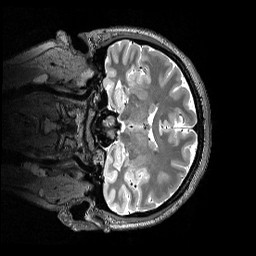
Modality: T2w
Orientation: coronal
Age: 28
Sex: female
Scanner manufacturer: siemens
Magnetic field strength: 3 T
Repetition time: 3.2 s
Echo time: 0.565 s